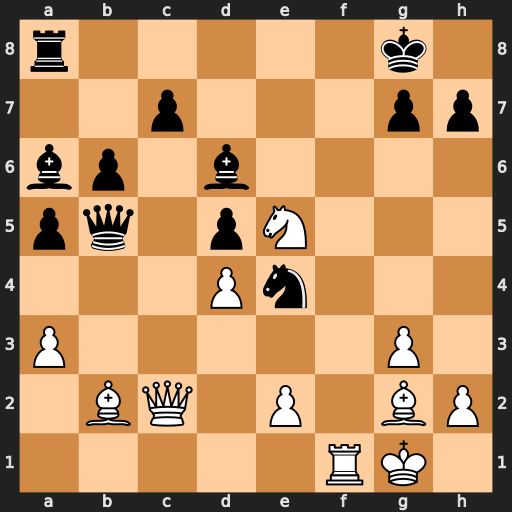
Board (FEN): r5k1/2p3pp/bp1b4/pq1pN3/3Pn3/P5P1/1BQ1P1BP/5RK1
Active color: w
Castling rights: -
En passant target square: -
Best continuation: a4 Qxe2 Qc6